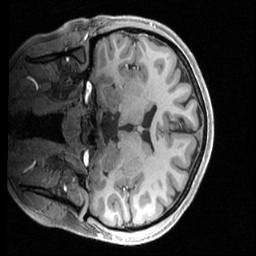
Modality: T1w
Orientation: coronal
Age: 20
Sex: female
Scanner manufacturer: siemens
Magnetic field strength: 3 T
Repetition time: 2.4 s
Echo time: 0.00224 s